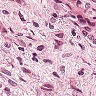
Metastatic tissue present: yes